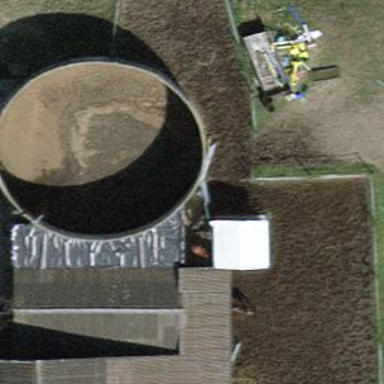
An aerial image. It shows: Storage tank with man-made structure.